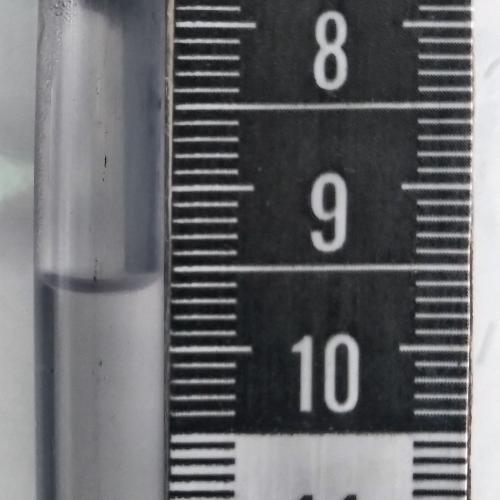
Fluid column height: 9.6 cm